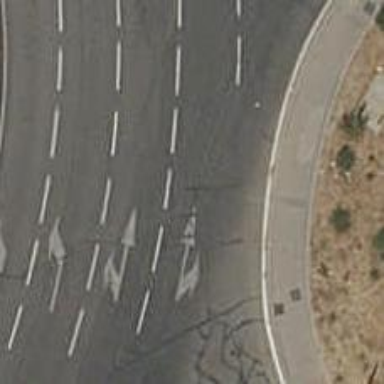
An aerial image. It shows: Primary road with asphalt surface.